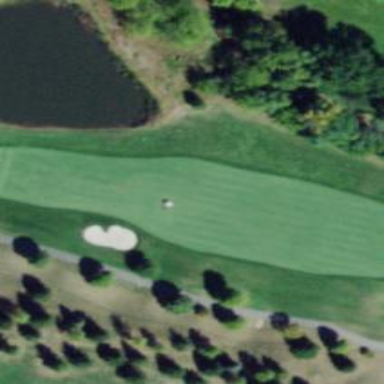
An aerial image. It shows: Golf fairway surrounded by grass.